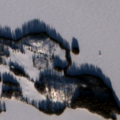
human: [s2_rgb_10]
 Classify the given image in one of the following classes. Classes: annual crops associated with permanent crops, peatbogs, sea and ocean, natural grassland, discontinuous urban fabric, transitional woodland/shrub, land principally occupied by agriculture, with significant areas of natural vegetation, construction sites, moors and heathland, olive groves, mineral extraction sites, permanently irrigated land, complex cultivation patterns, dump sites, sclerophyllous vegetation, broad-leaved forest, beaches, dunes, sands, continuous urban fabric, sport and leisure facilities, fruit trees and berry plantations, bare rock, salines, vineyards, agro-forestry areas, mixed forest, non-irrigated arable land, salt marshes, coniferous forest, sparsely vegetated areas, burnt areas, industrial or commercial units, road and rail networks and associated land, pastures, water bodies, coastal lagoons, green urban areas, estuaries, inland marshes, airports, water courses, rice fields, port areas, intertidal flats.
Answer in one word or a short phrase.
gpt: land principally occupied by agriculture, with significant areas of natural vegetation, water bodies